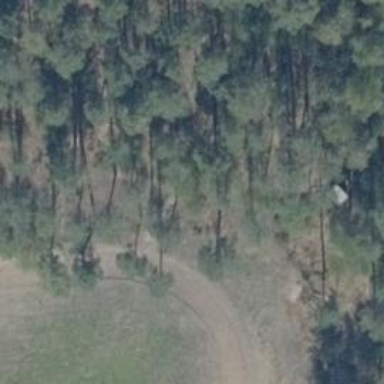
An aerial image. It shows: Hunting stand.